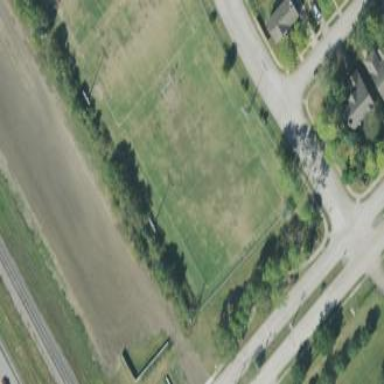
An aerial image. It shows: Soccer pitch for leisureland activities.